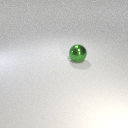
large green metal sphere